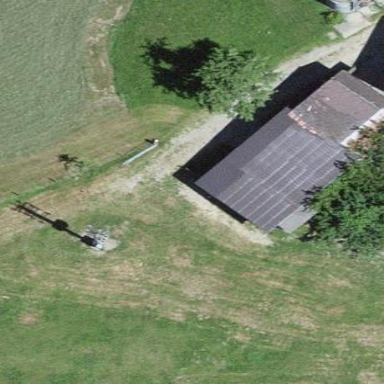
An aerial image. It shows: Garage.